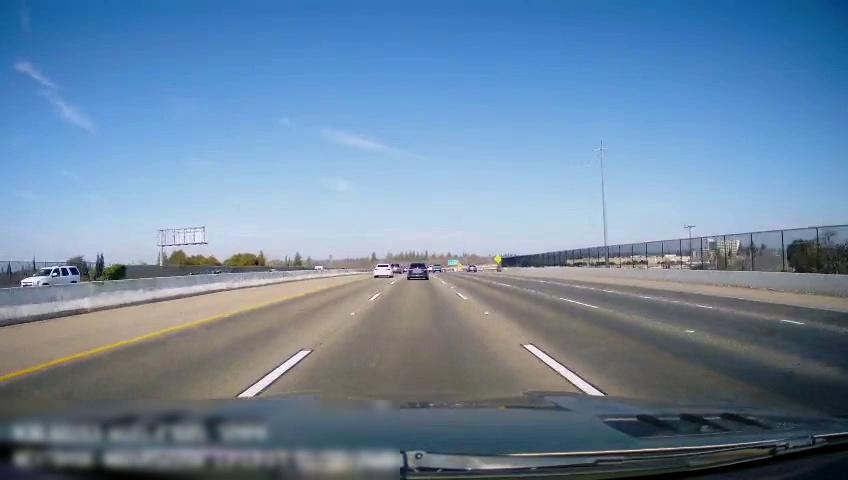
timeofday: Day
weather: Sunny
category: Vehicles | SUV
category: Drivable Space
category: Vehicles | Car
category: Vehicles | SUV
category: Vehicles | Car
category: Vehicles | Car
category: Lanes | Alternate Lane
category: Lanes | Alternate Lane
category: Lanes | Alternate Lane
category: Lanes | Current Lane
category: Lanes | Current Lane
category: Lanes | Alternate Lane
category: Traffic | Signs